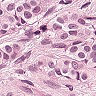
Metastatic tissue present: yes